Question:
I have the following problem: A customer can have 2 type of resources: servers and domains. A server can serve multiple domains and a domain can be allocated to multiple servers but a customer has a fixed set of servers and domains allocated to him. The customer can edit the domain-server-mapping table directly. How can I prevent the customer from allocating servers which do not belong to him, in other words how can I make sure that a domain and server inserted in domain-server-mapping have the same customer primary key?
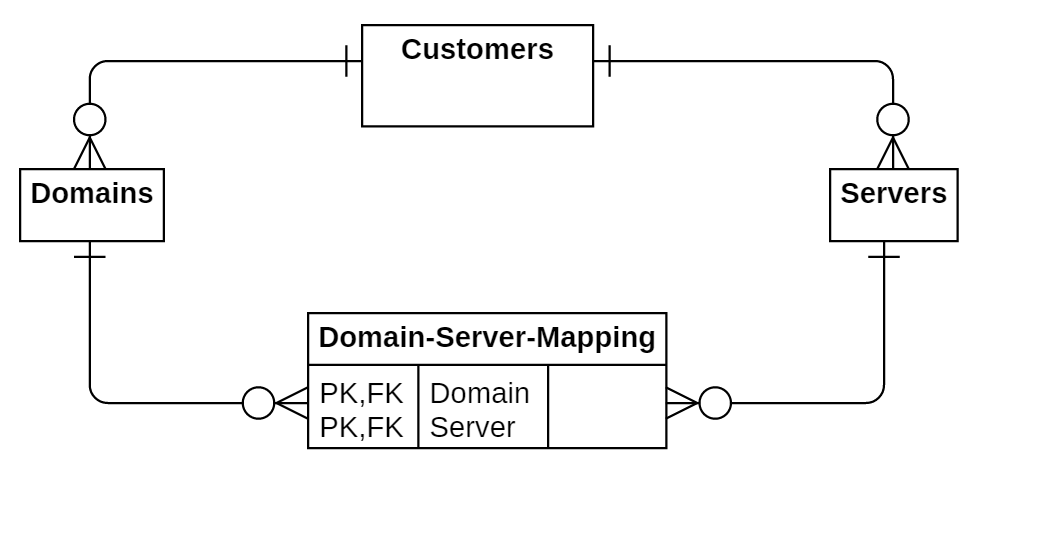
Answer: There is no need to add too many redundant (and for this reason dangerous) foreign keys to solve your problem. It is sufficient to use a normalized schema, like for instance:
'''
create table Customers
(
customer_id int primary key
);
create table Domains
(
domain_id int primary key,
customer_id int references Customers
);
create table Servers
(
server_id int primary key,
customer_id int references Customers
);
create table Domain_Server_Mapping
(
domain_id int references Domains,
server_id int references Servers,
primary key(domain_id, server_id)
);
'''
Then you can add a trigger that prevent the insertion or update of the table 'Domain_Server_Mapping' with servers and domains that belong to different customers, as well as check inside the application if the server and domain modified belong to the current customer.